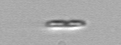
Label: pennate